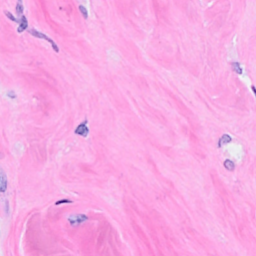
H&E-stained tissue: Breast